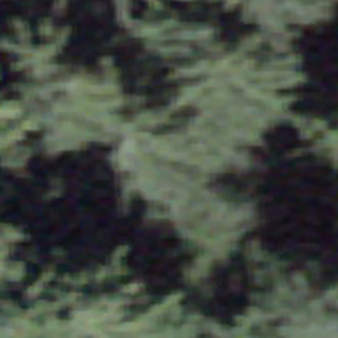
Label: other